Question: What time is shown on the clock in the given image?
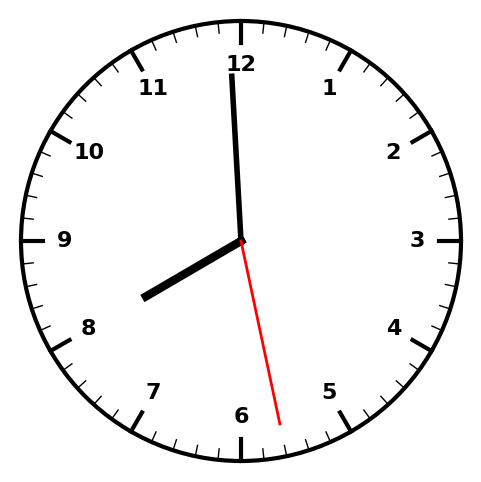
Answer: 07:59:28